Question: I have changed the size of the navbar for my website from 50px to 63px by changing a line in the bootstrap.css file. The code I used to do so is below:
'''
.navbar {
position: relative;
min-height: 63px; /* Changing this from 50px to 63px to fit logo **NOTE TO SELF**/
margin-bottom: 20px;
border: 1px solid transparent;
}
'''
It works fine. So far, so good.
However, my navbar has a Dropdown on it that is where I am having an issue. When a user clicks on the dropdown it works as expected except that the height that it drops down is incorrect. It drops down only the normal 50px instead of going down 63px.
Here is a picture of the problem:

Any suggestions on how to fix this? I have searched through the Bootstrap.css file and cannot determine what is causing this or how to fix it.
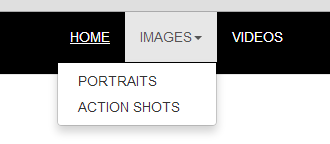
Answer: Ok I solved the problem myself. I had to change the line-height slightly. To do this, alter the bootstrap file to the following:
'''
.navbar-nav > li > a {
padding-top: 10px;
padding-bottom: 10px;
line-height: 40px; /* <<< CHANGE LINE HEIGHT */
/* your code will probably require a slightly different change to line height,
basically, line height will need to be about 20-22px less than
your navbar's height */
}
'''